Interaction volume radius: 5 \u00c5
Interaction volume height: 20 \u00c5
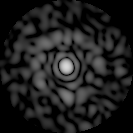
Disorder parameter: 0.8387